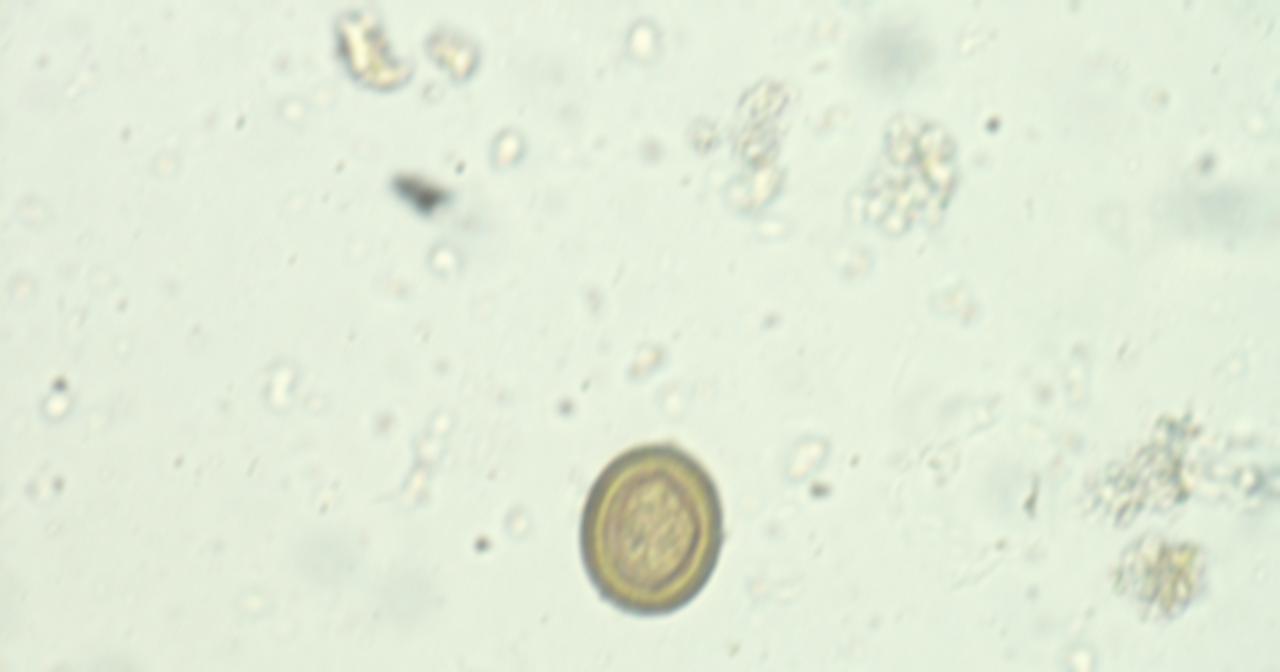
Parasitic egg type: Taenia spp. egg